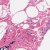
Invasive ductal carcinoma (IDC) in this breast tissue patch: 0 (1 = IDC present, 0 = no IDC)